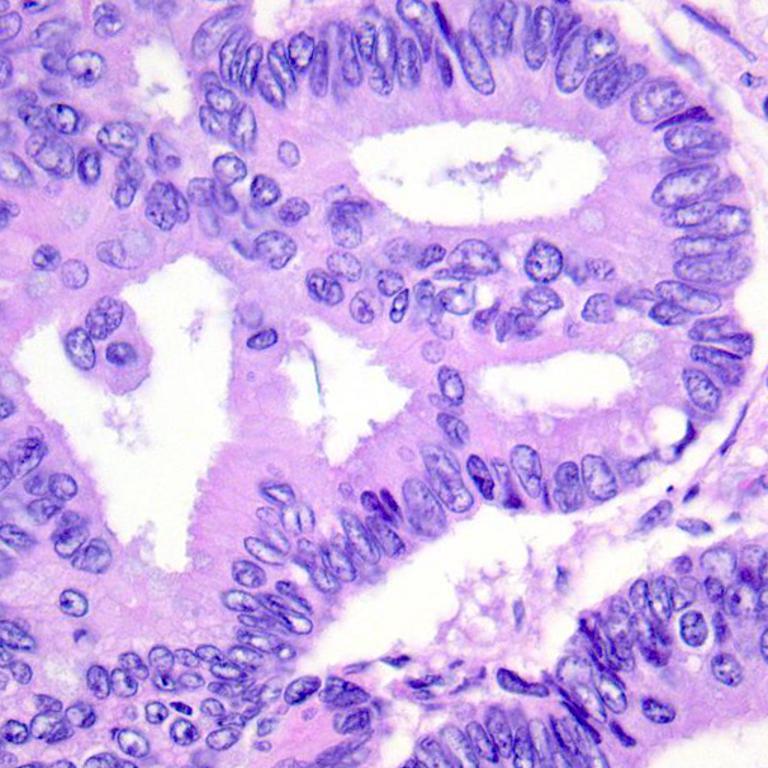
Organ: colon
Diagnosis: adenocarcinomas